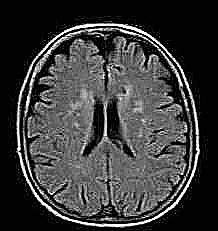
Label: notumor